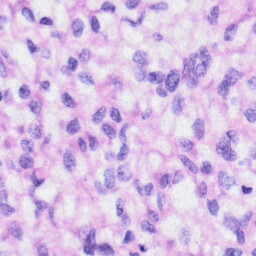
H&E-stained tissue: Liver